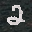
Label: 2